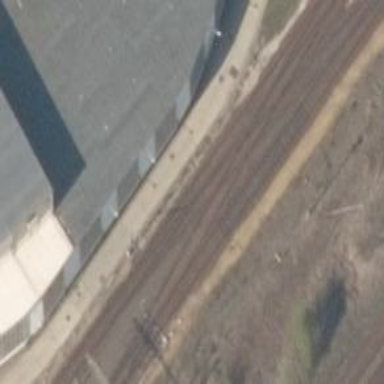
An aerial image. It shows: Railway crossing.